Question: I have an core data model as follows

The 'attributes' property of 'Page' is a set of 'DictionaryEntry', they are values for my Page objects, much like a standard 'NSDictionary' (except all of the 'keys' and 'values' are strings)
I have a 'Page' that has a 'DictionaryEntry' with 'key="title"' and 'value="Home"'. How would i form a fetch request to load that specific page?
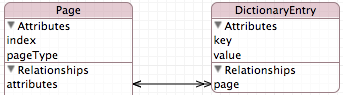
Answer: You should have a look at the predicate syntax for subqueries. You can not use the usual ANY keyword as this only allows you to match one column not two at the same time.
'''
NSString *keyValue = @"title";
NSString *valueValue = @"home";
NSFetchRequest *request = [[NSFetchRequest alloc] init];
[request setEntity:[NSEntityDescription entityForName:@"Page" inManagedObjectContext:_context]];
[request setPredicate:[NSPredicate predicateWithFormat:@"(SUBQUERY(attributes, $a, $a.key == %@ && $a.value == %@).@count != 0)", keyValue, valueValue]];
'''
The simpler predicate 'ANY attributes.key = "title" AND ANY attributes.value = "home"' would not work as it also returns pages that have two dicts e.g. key='addr'/value='home' and key='title'/value='pete'.